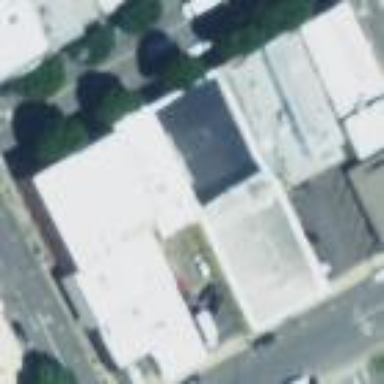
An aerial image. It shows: Retail building.